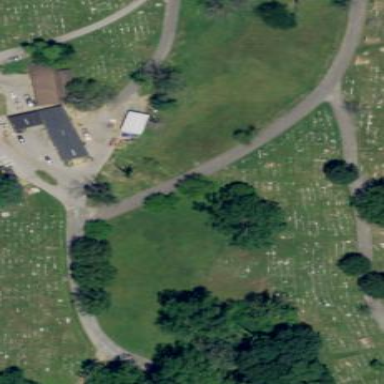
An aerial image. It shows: Sector within cemetery.